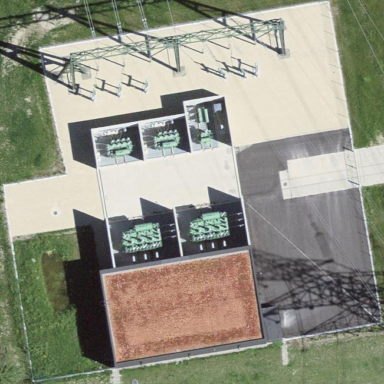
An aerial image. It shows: Power substation surrounded by fence.